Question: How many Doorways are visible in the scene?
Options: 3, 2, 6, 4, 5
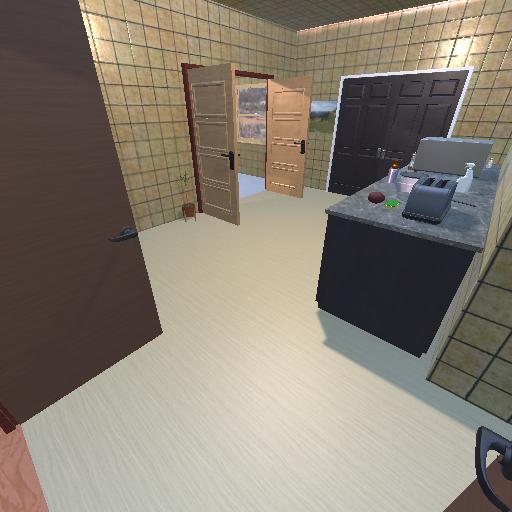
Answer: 3